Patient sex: F
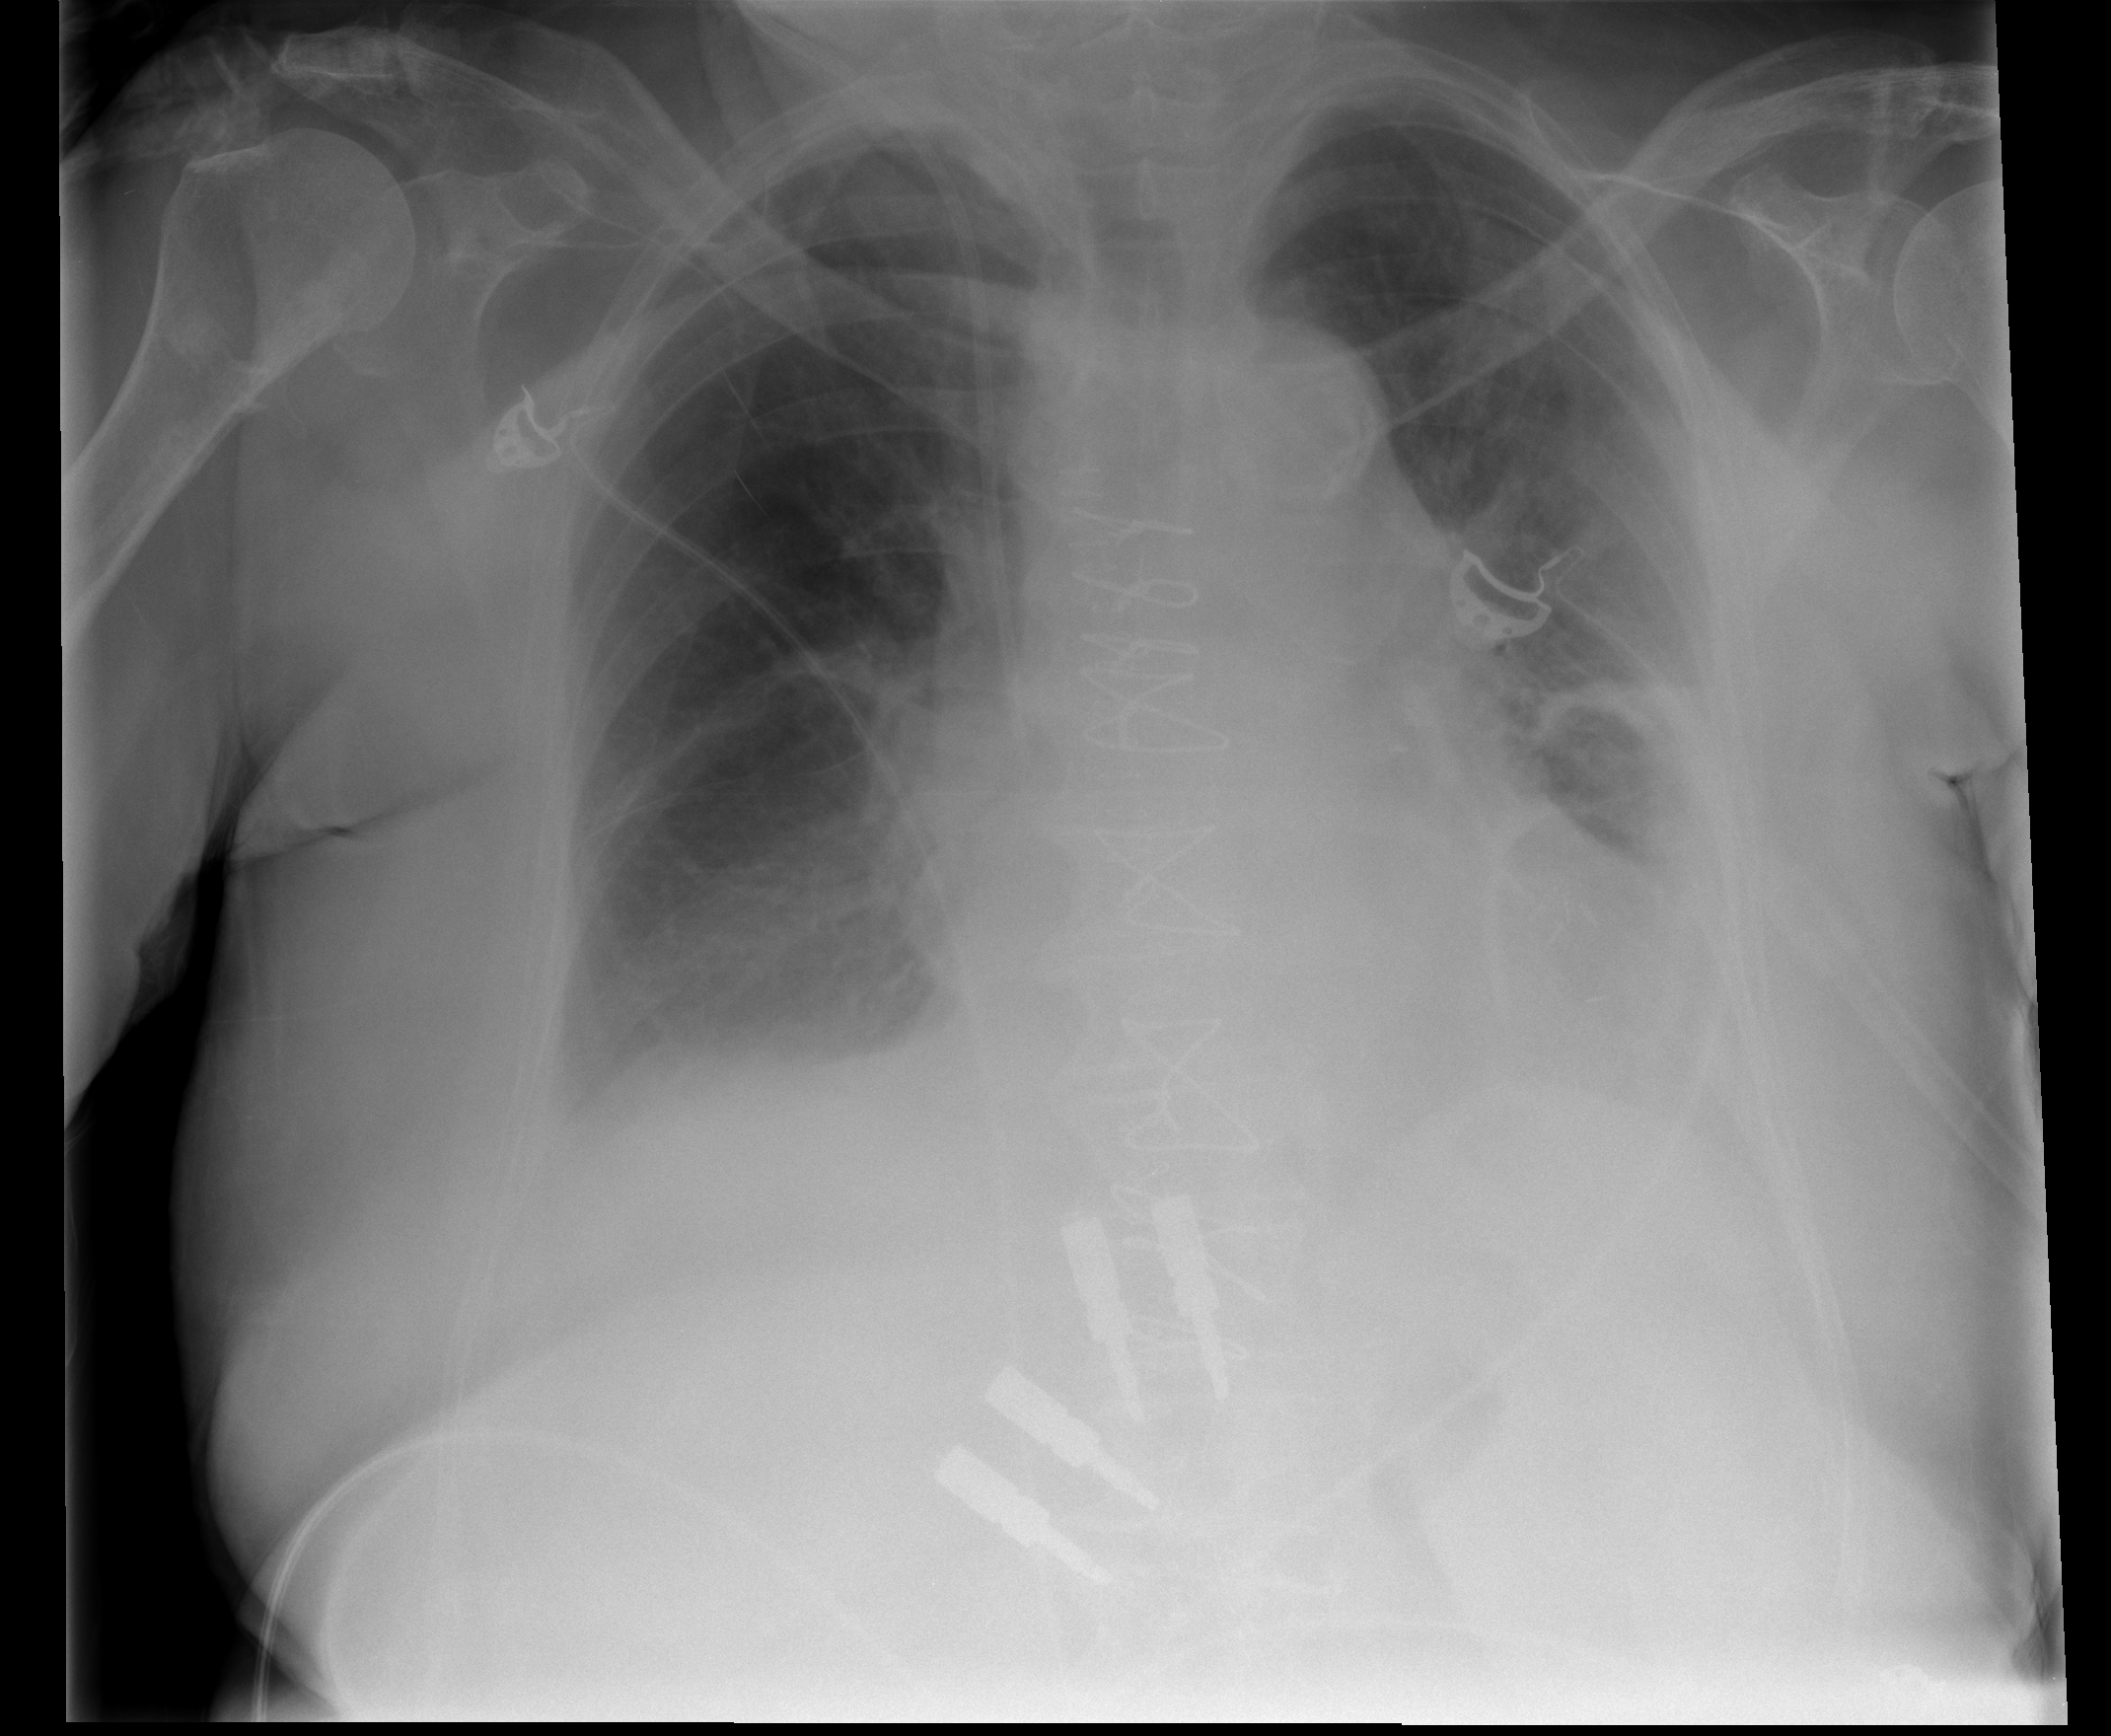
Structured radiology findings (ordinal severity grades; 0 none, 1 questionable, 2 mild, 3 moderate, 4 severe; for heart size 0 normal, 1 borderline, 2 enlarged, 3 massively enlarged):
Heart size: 2
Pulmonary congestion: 2
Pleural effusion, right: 1
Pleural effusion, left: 2
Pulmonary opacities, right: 0
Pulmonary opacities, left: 0
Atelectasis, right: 2
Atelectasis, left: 3